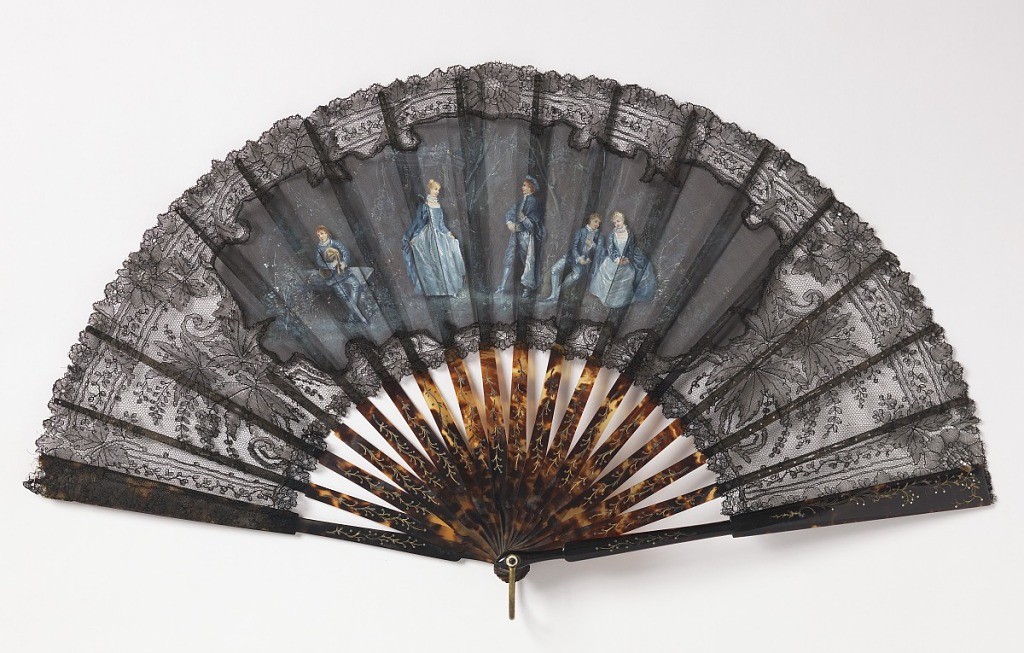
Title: Pleated fan
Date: late 19th century
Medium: Silk machine-made lace, silk gauze painted with gouache, tortoise shell sticks with metallic foil and steel piqués, gilt metal bail
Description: Pleated fan. Black machine-made lace leaf with appliquéd gauze painted with blue gouache showing two couples and a musician. Gilded tortoise shell sticks with inlaid steel piqués. Gilt metal bail.